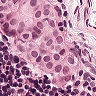
Metastatic tissue present: yes